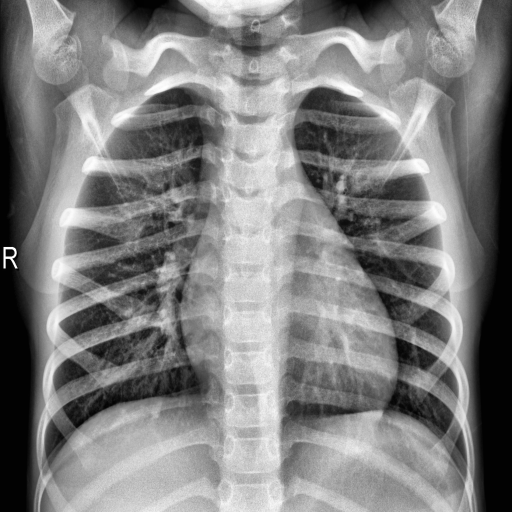
Finding: NORMAL